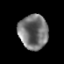
Tissue: prostate
Cell type: T cells
Senescence score: 0.3221
Nuclear area (px): 993
Mean DAPI intensity: 115.572